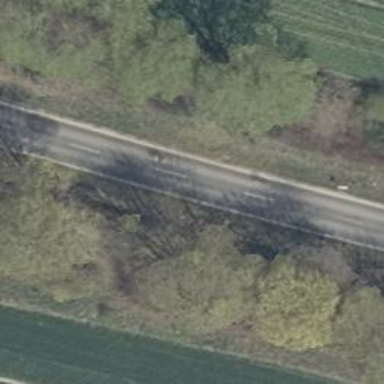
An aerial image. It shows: Secondary road with asphalt surface.